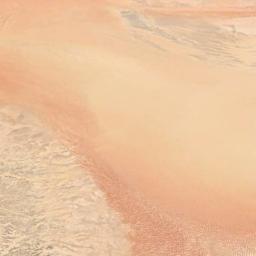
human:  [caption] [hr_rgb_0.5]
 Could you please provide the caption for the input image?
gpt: The desert is with half of white sand and half of yellow sand .

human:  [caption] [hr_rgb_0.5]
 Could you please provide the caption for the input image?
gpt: There are many lines in the desert .

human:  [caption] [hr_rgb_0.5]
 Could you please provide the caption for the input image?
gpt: The desert has yellow sand and some small dunes .

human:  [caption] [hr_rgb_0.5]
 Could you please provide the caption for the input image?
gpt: The desert is smooth and wavy on one side .

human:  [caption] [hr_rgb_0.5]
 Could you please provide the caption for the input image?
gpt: A desert covered with sand and bare land .